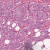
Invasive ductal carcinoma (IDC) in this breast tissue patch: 1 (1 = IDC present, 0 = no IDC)